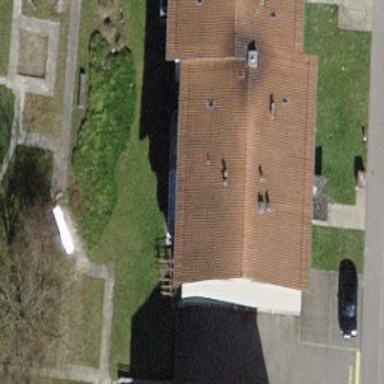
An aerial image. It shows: Building with tile roof.